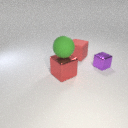
small purple metal cube behind large red metal cube